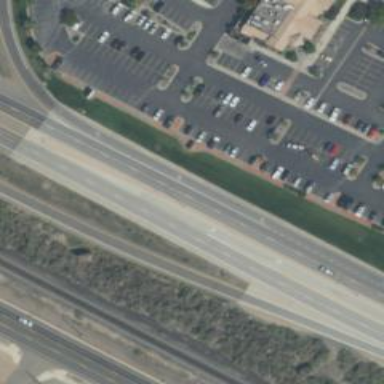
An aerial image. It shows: Trunk link highway.